Brain MRI, FLAIR slice (ischemic stroke SISS case)
Modalities acquired: T1|T2|DWI|FLAIR
Volume shape: 230x230x154 voxels, spacing: 1x1x1 mm
Slice 69 of 154
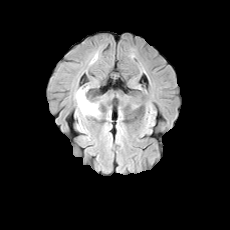
Lesion size: 4144 voxels